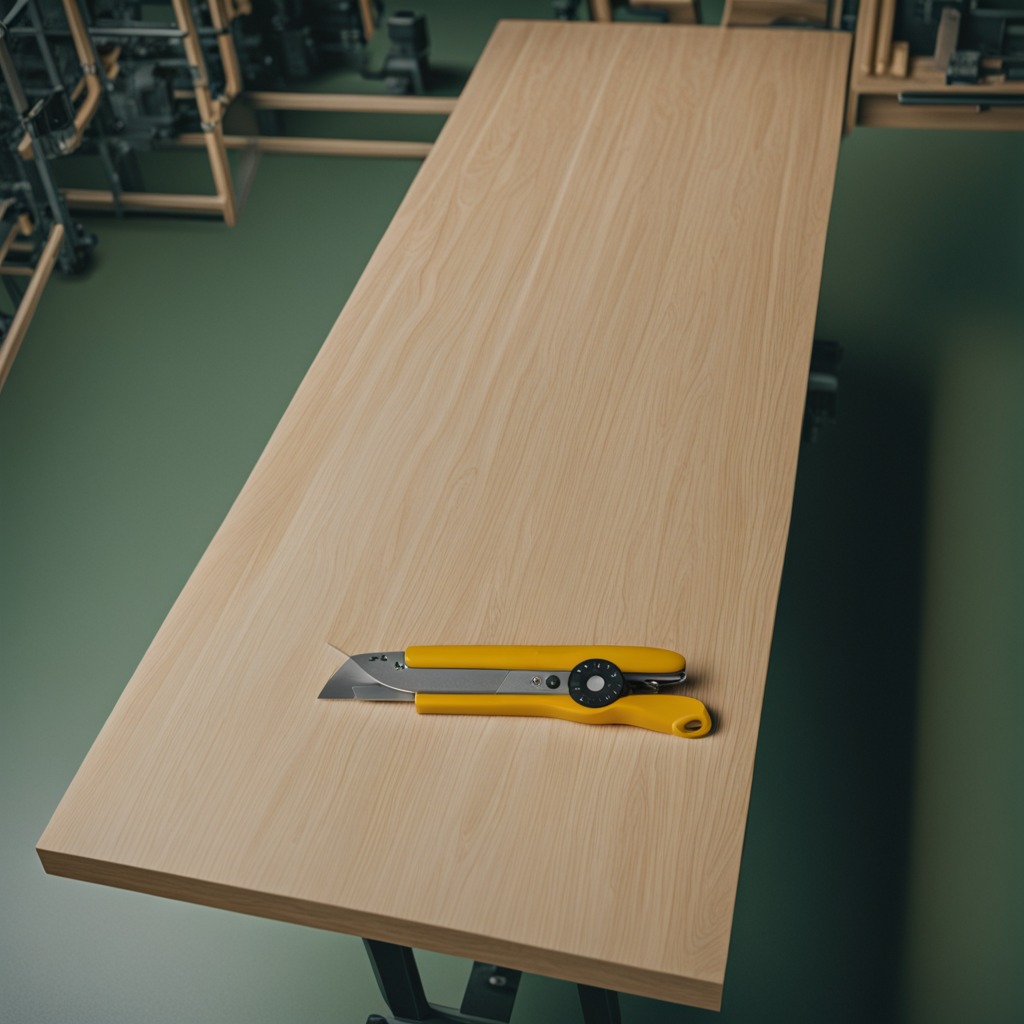
A utility knife is lying on a workbench inside a coastal fishing gear workshop.